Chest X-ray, PA view. Patient: 46 years old, sex M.
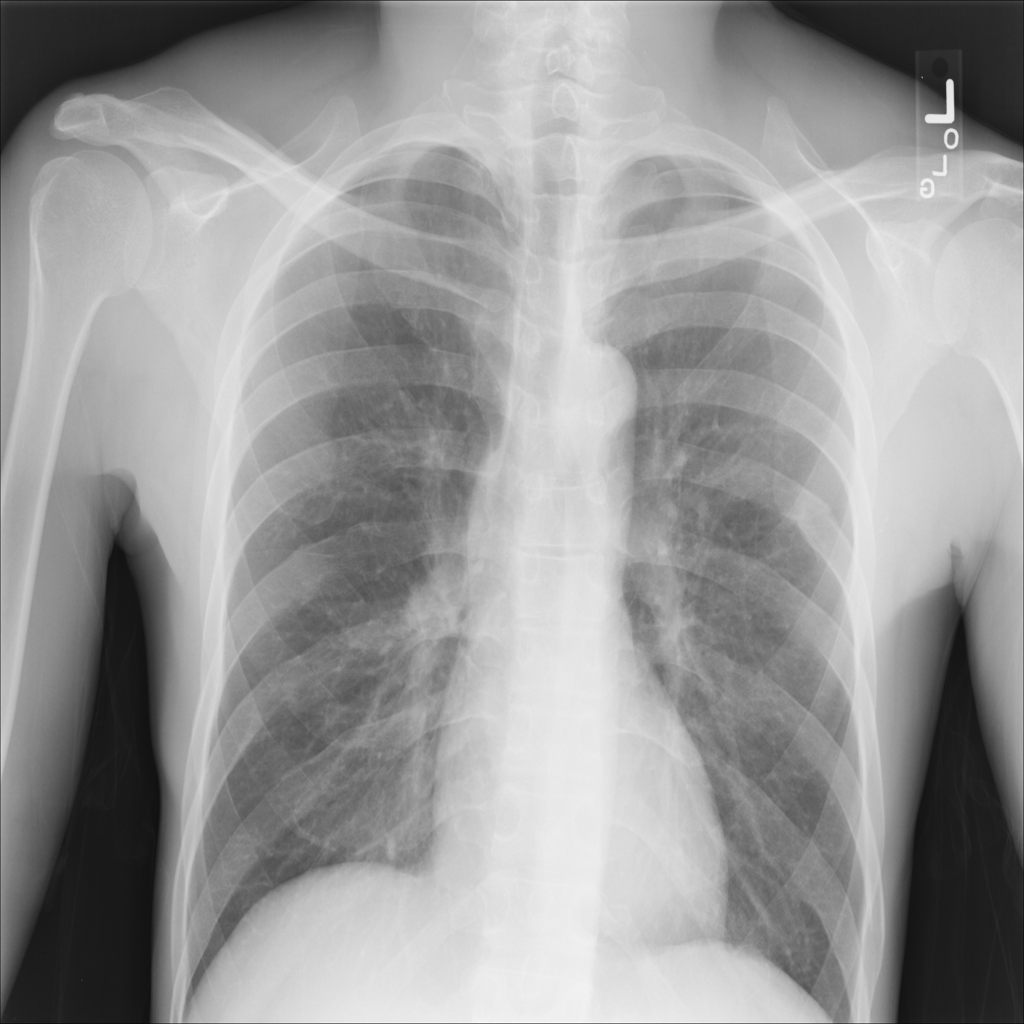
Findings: No Finding